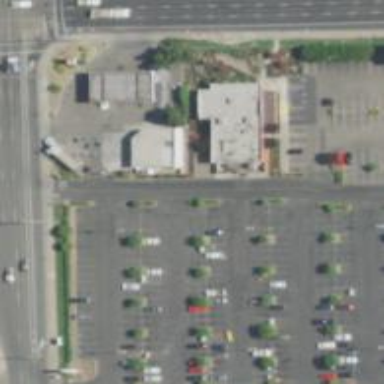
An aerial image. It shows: Convenience shop.